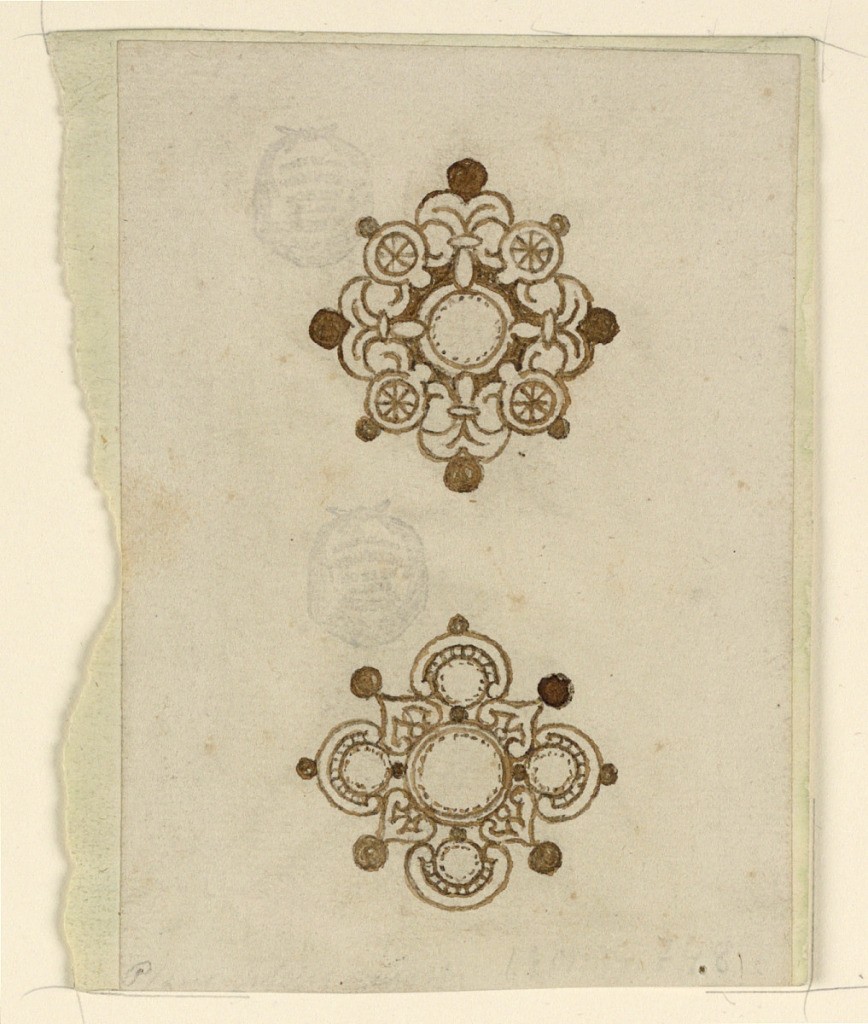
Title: Design for Two Brooches
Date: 1820–30
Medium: Pen and ink, brush and sepia on paper
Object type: Drawing
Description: Two designs, one above the other. At top, the frame of a circular diamond has outside arches with alternatively a fleur-de-lys and a brilliant upon points. Below, five diamonds forming a cross, with inverted chalices with pearls outside, in the wedges.